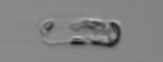
Label: Guinardia_striata